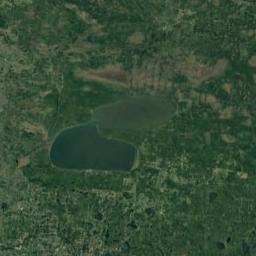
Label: lake